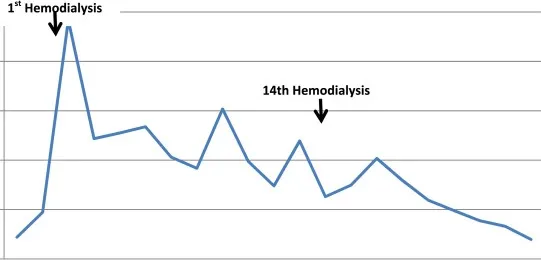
Change in serum creatinine level of the patient during her hospital stay.
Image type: pathology (masson_trichrome)